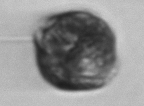
Label: Alexandrium_catenella